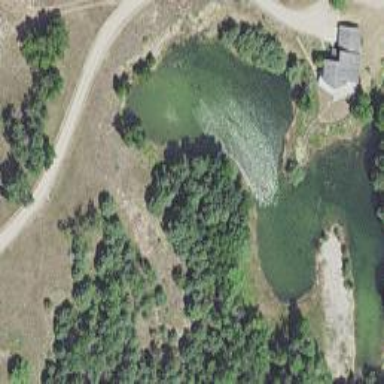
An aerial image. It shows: Peaceful pond surrounded by nature.